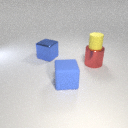
large red metal cylinder below small yellow rubber cylinder